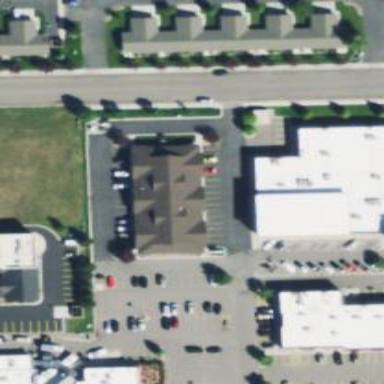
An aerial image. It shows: Fitness center located in leisure land.